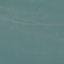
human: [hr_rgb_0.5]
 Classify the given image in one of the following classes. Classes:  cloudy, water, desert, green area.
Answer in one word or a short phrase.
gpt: water